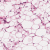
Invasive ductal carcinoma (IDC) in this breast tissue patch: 0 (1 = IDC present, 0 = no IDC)